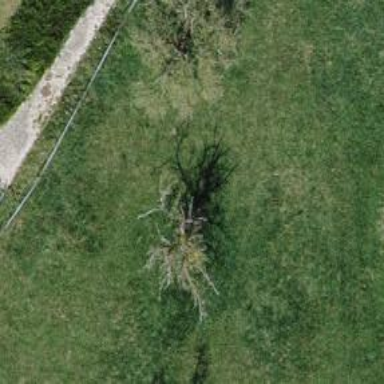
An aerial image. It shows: Single tag "natural: tree."